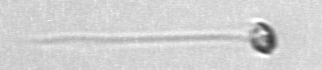
Label: flagellate